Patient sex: M
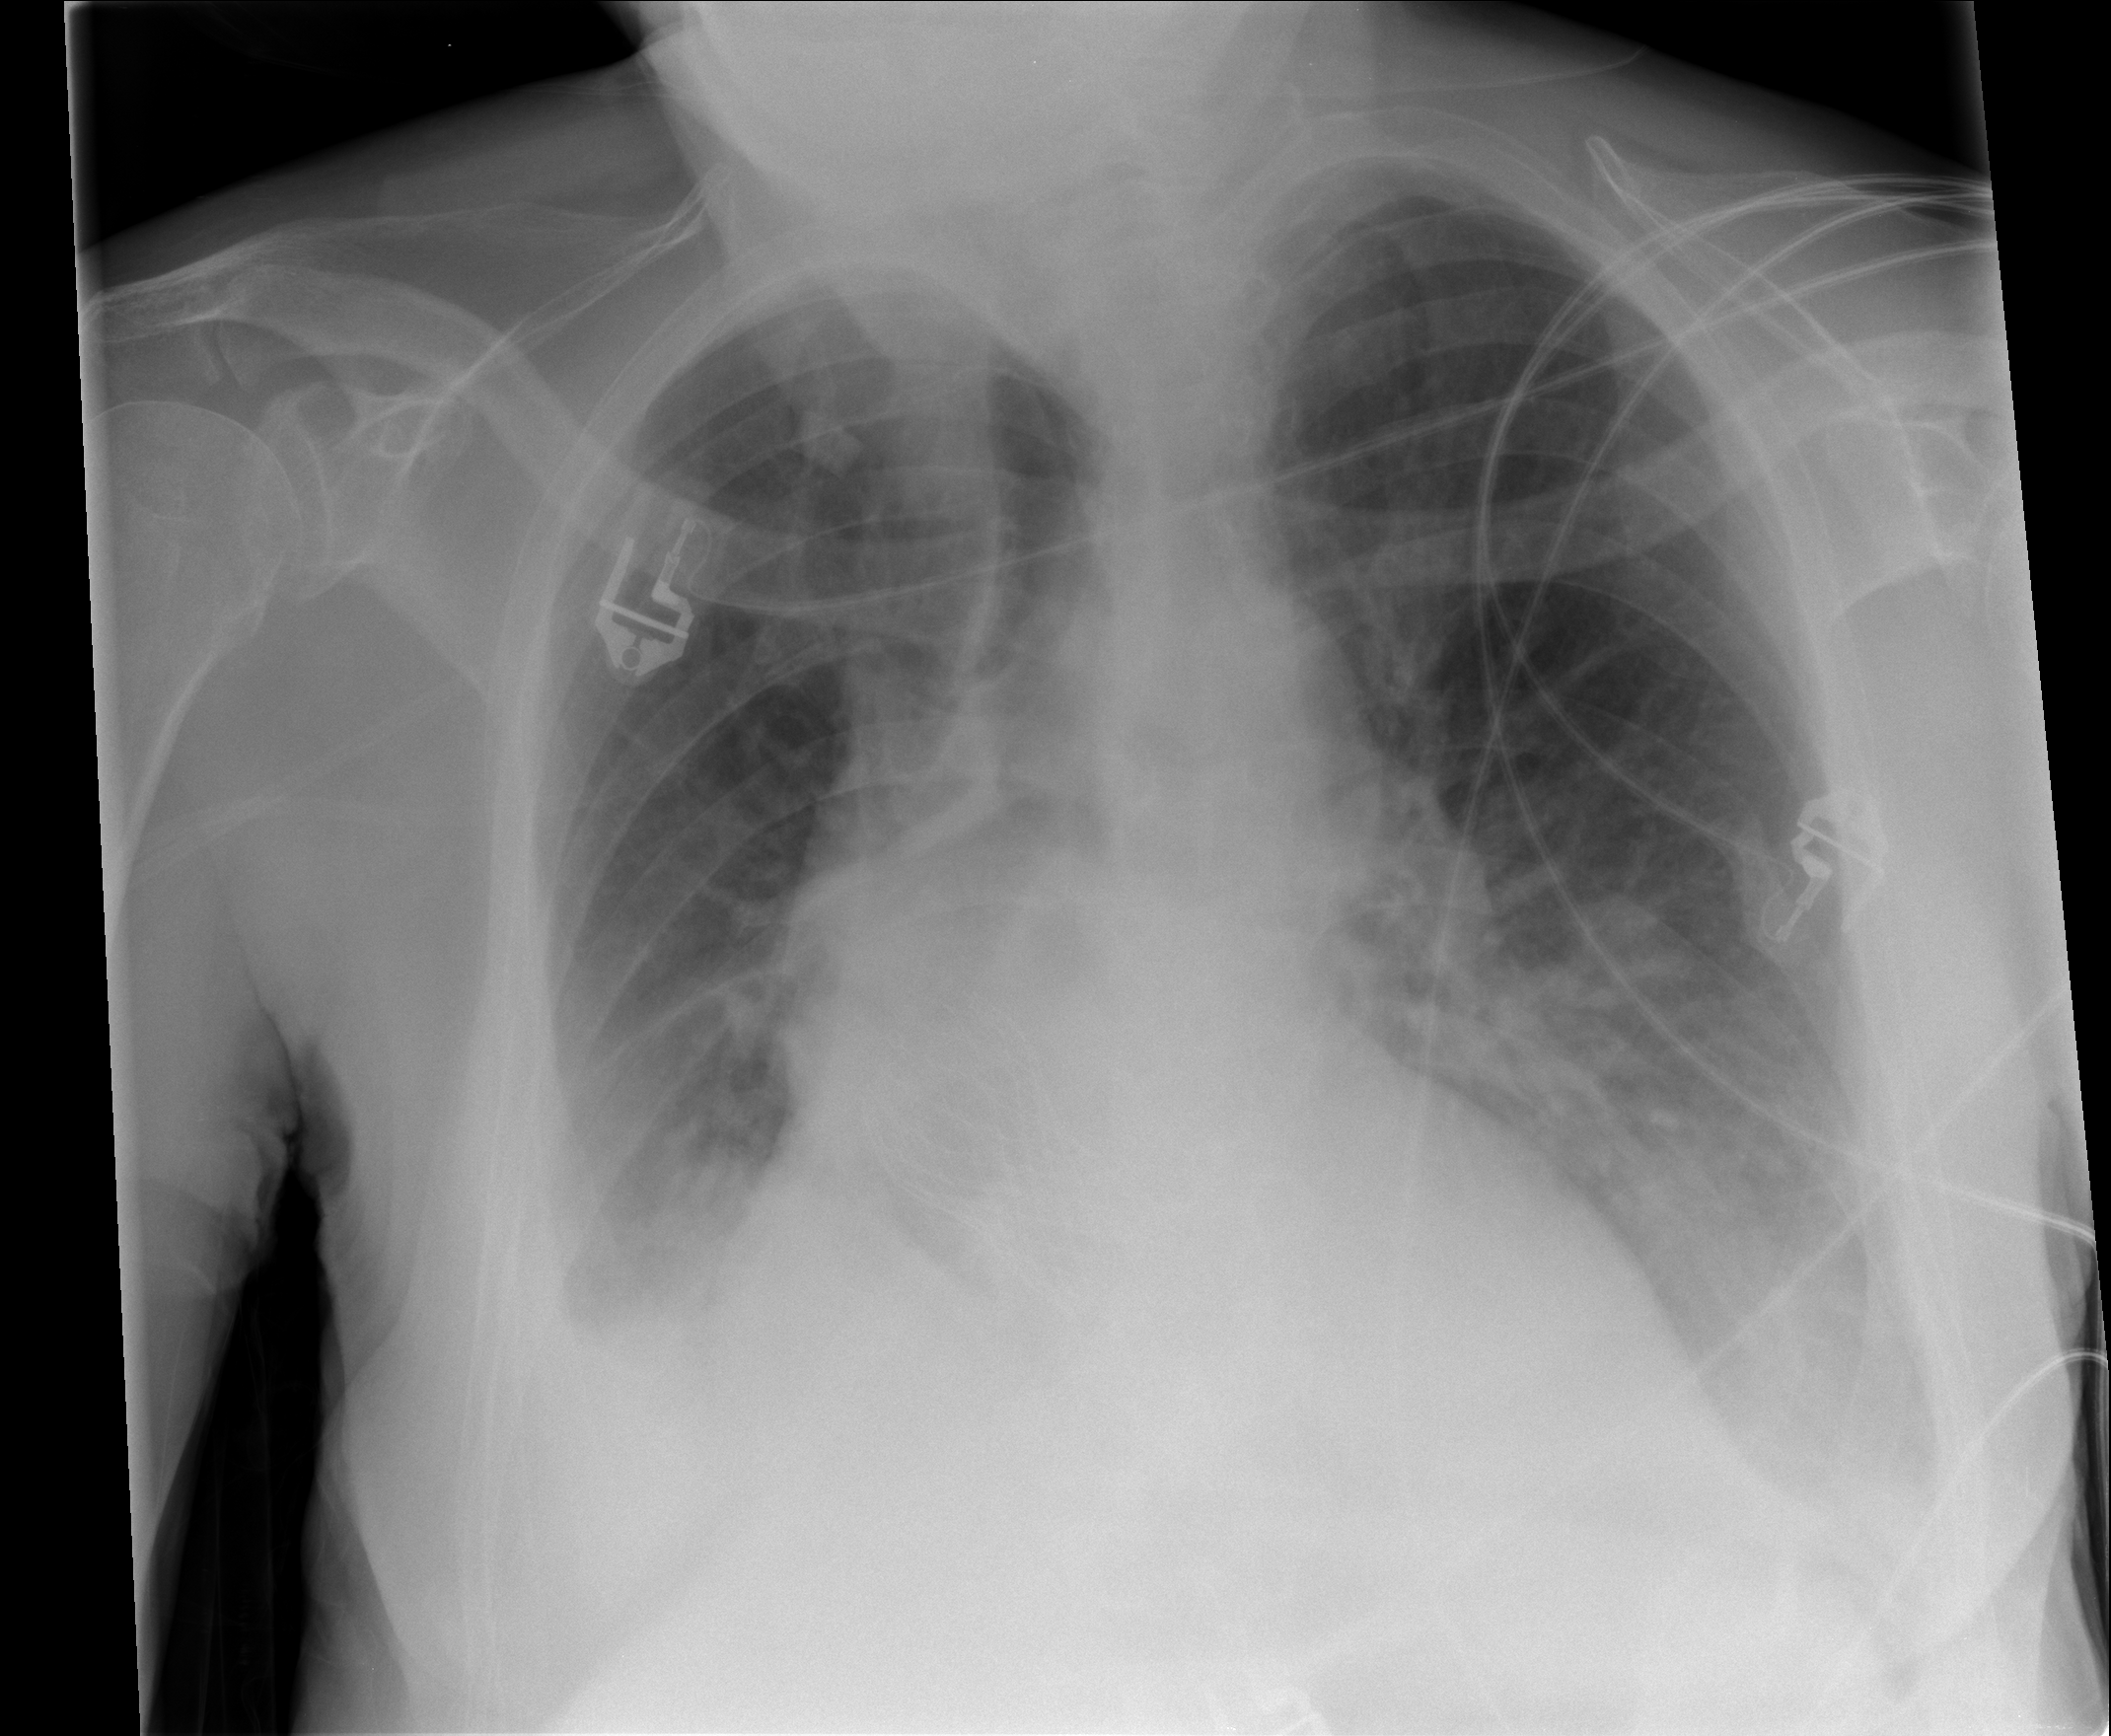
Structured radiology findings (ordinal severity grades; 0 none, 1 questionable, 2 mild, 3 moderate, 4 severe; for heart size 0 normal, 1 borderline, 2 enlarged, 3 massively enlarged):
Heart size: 2
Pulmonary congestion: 2
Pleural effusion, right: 2
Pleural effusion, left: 2
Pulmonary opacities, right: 0
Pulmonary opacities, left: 2
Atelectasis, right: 2
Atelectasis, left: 2